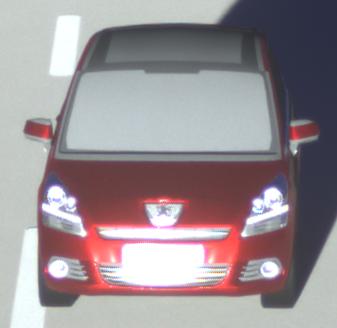
Make: Peugeot
Model: 5008 120 VTi
Detailed model: 5008 (I) Van
Model produced from: 2009/10
Model produced until: 2011/07
Doors: 5
Color: red
Road condition: dry road
Daytime: sunrise or sunset
Contrast: high contrast